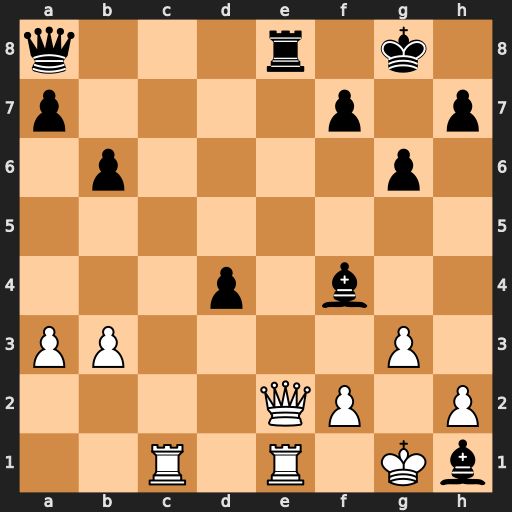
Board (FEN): q3r1k1/p4p1p/1p4p1/8/3p1b2/PP4P1/4QP1P/2R1R1Kb
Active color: w
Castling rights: -
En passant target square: -
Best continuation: Qxe8+ Kg7 Qxa8